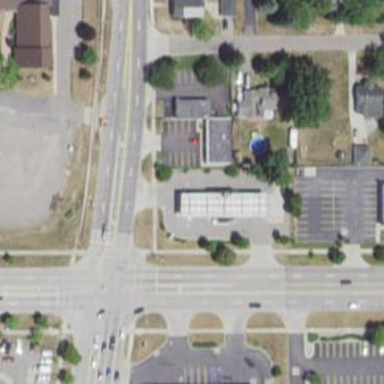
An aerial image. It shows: Convenience shop.